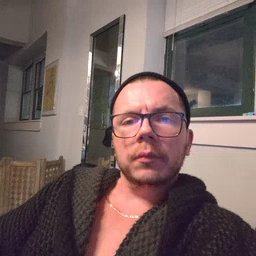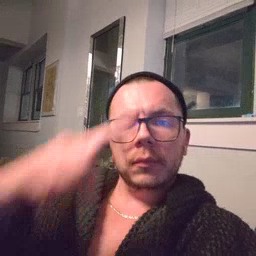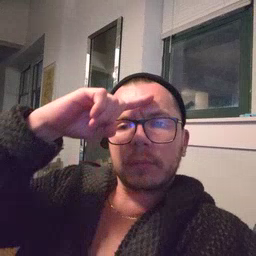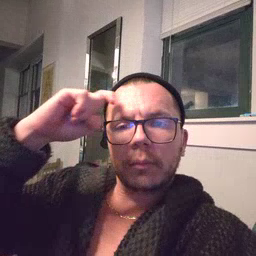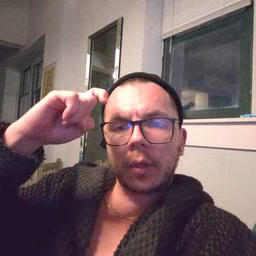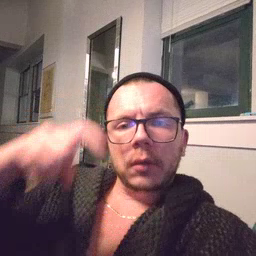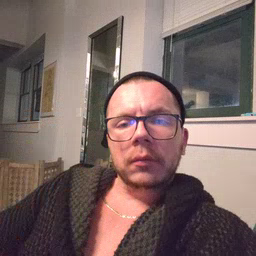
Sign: because